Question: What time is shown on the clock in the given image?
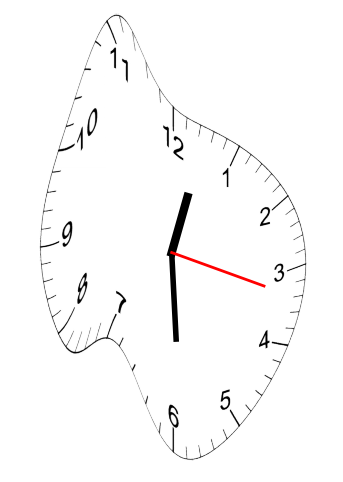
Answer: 12:29:17